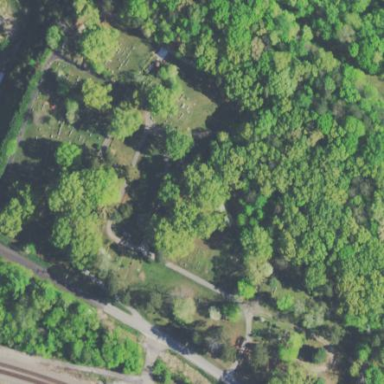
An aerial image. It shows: Cemetery.